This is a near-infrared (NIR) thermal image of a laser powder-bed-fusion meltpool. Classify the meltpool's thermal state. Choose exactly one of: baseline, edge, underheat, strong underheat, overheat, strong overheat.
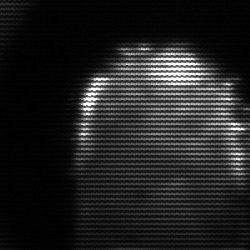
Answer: baseline